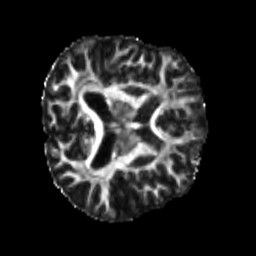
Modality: FA
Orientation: axial
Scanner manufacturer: siemens
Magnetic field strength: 3 T
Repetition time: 4 s
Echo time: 0.0594 s